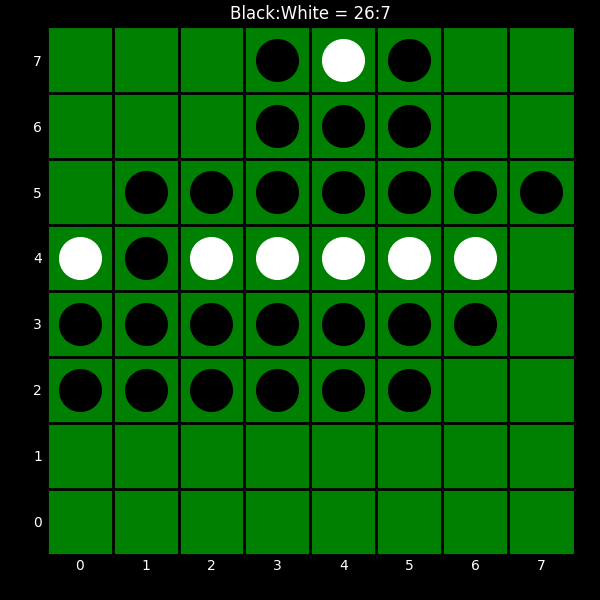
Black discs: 26
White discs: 7